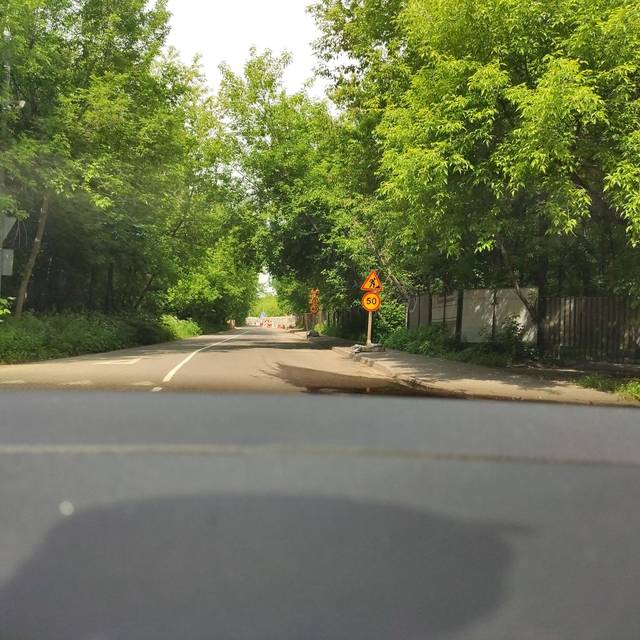
Region: Russia
Coordinates: 55.805, 37.687